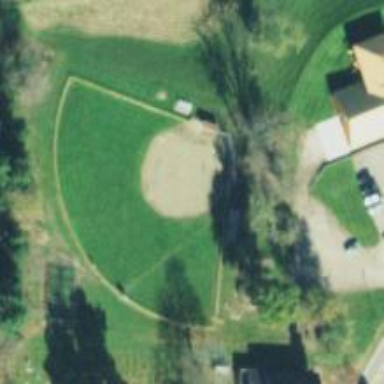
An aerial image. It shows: Baseball pitch for leisure land activities.